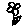
Label: flower